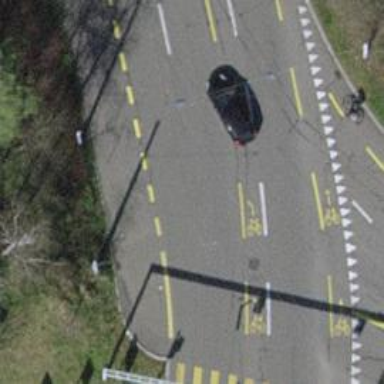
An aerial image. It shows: Tertiary road with asphalt surface and trolley wire.